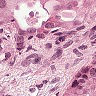
Metastatic tissue present: yes